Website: apple
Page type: billing-address
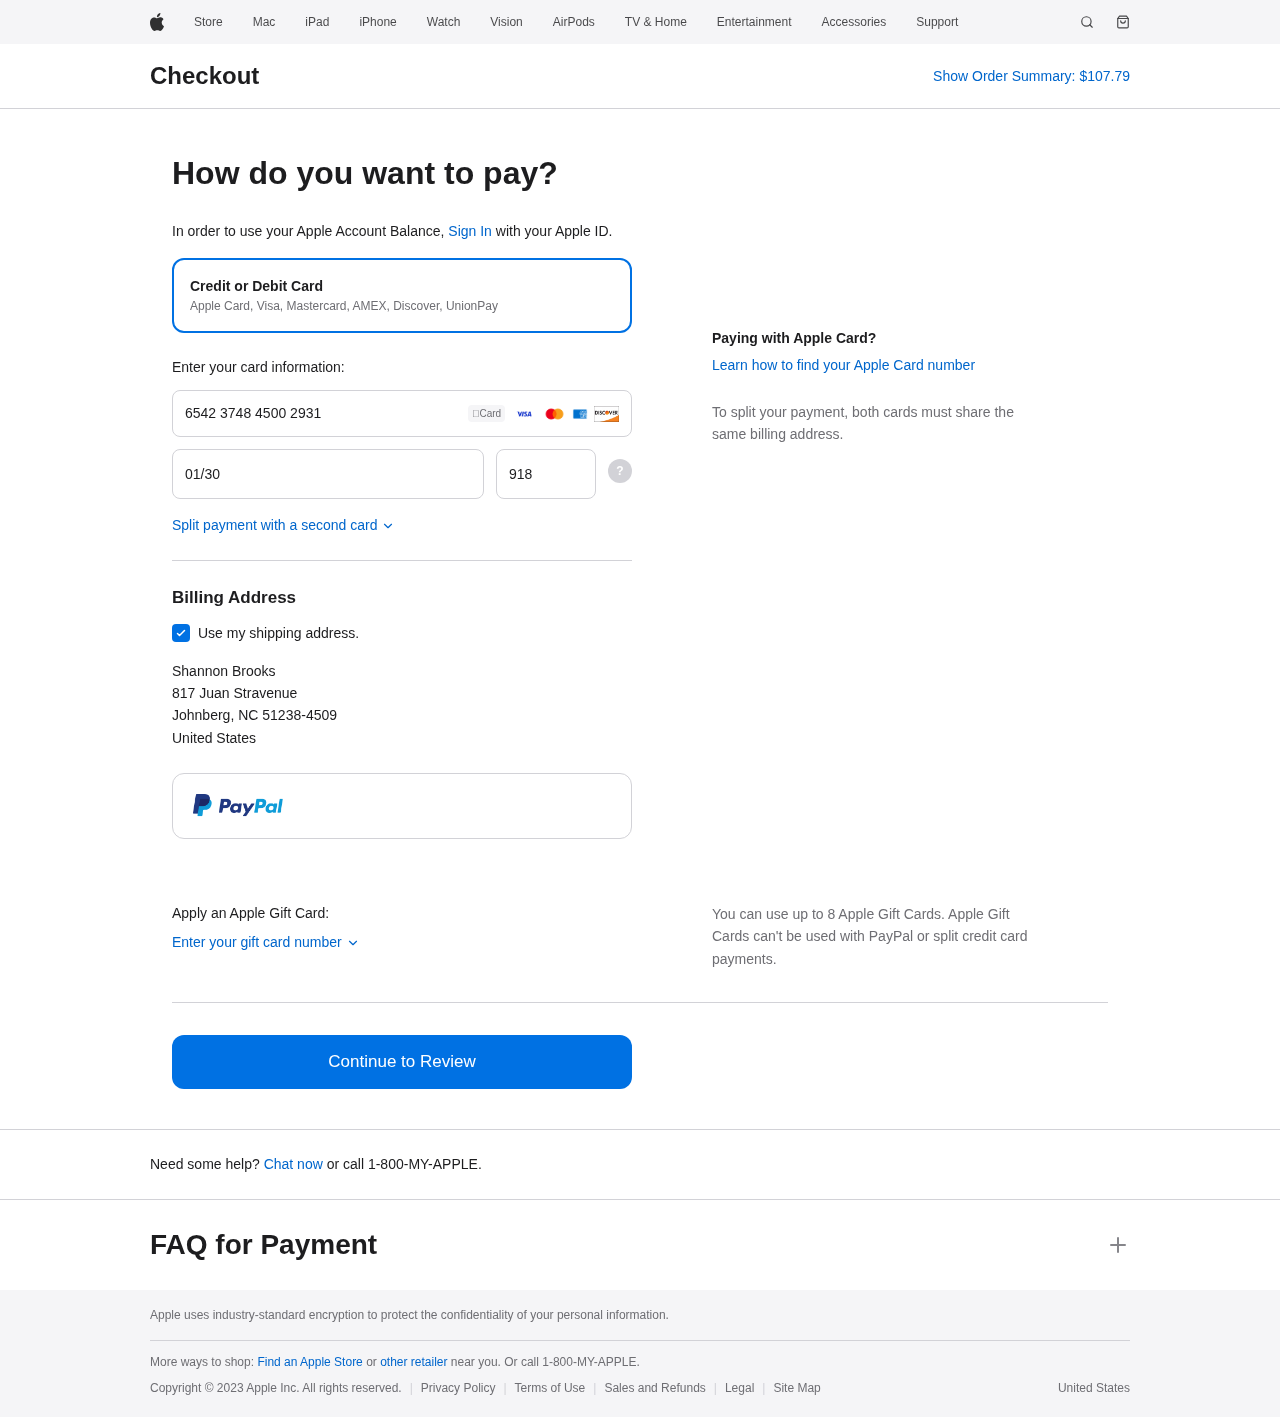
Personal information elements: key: PII_CARD_CVV
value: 918
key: PII_CARD_EXPIRY
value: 01/30
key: PII_CARD_NUMBER
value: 6542 3748 4500 2931
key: PII_CITY
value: Johnberg
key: PII_COUNTRY
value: United States
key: PII_FULLNAME
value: Shannon Brooks
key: PII_POSTCODE_FULL
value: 51238-4509
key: PII_STATE_ABBR
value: NC
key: PII_STREET
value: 817 Juan Stravenue
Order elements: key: ORDER_TOTAL
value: $107.79